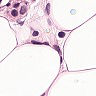
Metastatic tissue present: yes